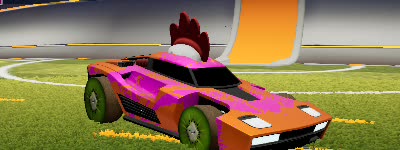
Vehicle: breakout